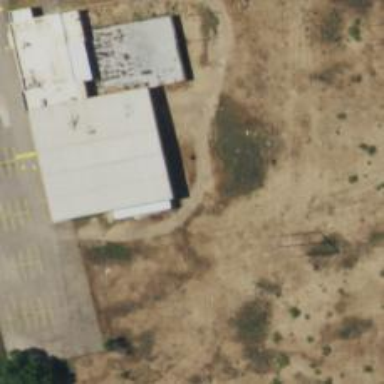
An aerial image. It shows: Retail building.